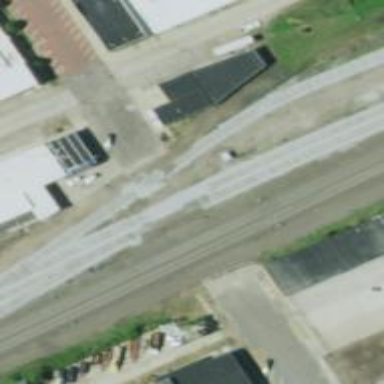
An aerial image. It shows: Level crossing along the railway.